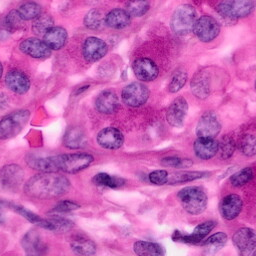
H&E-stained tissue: Pancreatic